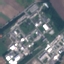
Land use / land cover class: Industrial